Question: In last 7 days, three times our secondary servers went down with the following message. What these errors mean? Why does it rollback? I have attached the screen shot of the oplog window and replication lag.
Around 4AM the server went down. Around 3:50 the replication lag went to 300 seconds, but that is just 5 mins, the node has more oplog window.
We take backups using MMS from one of the secondary, does this could be the cause of issue?

'''
Mon May 19 03:50:27.146 [rsBackgroundSync] replSet syncing to: xxxx.prod.xxxx.net:17017
Mon May 19 03:50:27.231 [rsBackgroundSync] replSet our last op time fetched: May
19 03:50:16:152
Mon May 19 03:50:27.231 [rsBackgroundSync] replset source's GTE: May 19 03:50:16
:153
Mon May 19 03:50:27.231 [rsBackgroundSync] replSet rollback 0
Mon May 19 03:50:27.231 [rsBackgroundSync] replSet ROLLBACK
Mon May 19 03:50:27.231 [rsBackgroundSync] replSet rollback 1
Mon May 19 03:50:27.231 [rsBackgroundSync] replSet rollback 2 FindCommonPoint
Mon May 19 03:50:27.232 [rsBackgroundSync] replSet info rollback our last optime
: May 19 03:50:16:152
Mon May 19 03:50:27.232 [rsBackgroundSync] replSet info rollback their last opti
me: May 19 03:50:16:155
Mon May 19 03:50:27.232 [rsBackgroundSync] replSet info rollback diff in end of
log times: 0 seconds
Mon May 19 03:50:27.691 [rsBackgroundSync] replSet rollback found matching event
s at Mar 13 06:12:22:11
Mon May 19 03:50:27.691 [rsBackgroundSync] replSet rollback findcommonpoint scan
ned : 222891
Mon May 19 03:50:27.691 [rsBackgroundSync] replSet replSet rollback 3 fixup
Mon May 19 03:50:30.065 [rsBackgroundSync] replSet rollback 3.5
Mon May 19 03:50:30.065 [rsBackgroundSync] replSet rollback 4 n:7018
Mon May 19 03:50:30.065 [rsBackgroundSync] replSet minvalid=May 19 03:50:16 5379
e1e8:155
Mon May 19 03:50:30.065 [rsBackgroundSync] replSet rollback 4.6
Mon May 19 03:50:30.065 [rsBackgroundSync] replSet rollback 4.7
Mon May 19 03:50:30.443 [rsBackgroundSync] ERROR: rollback cannot find object by
id
Mon May 19 03:50:30.444 [rsBackgroundSync] ERROR: rollback cannot find object by
id
Mon May 19 03:50:30.444 [rsBackgroundSync] replSet rollback 5 d:4 u:7016
Mon May 19 03:50:30.460 [rsBackgroundSync] replSet rollback 6
'''
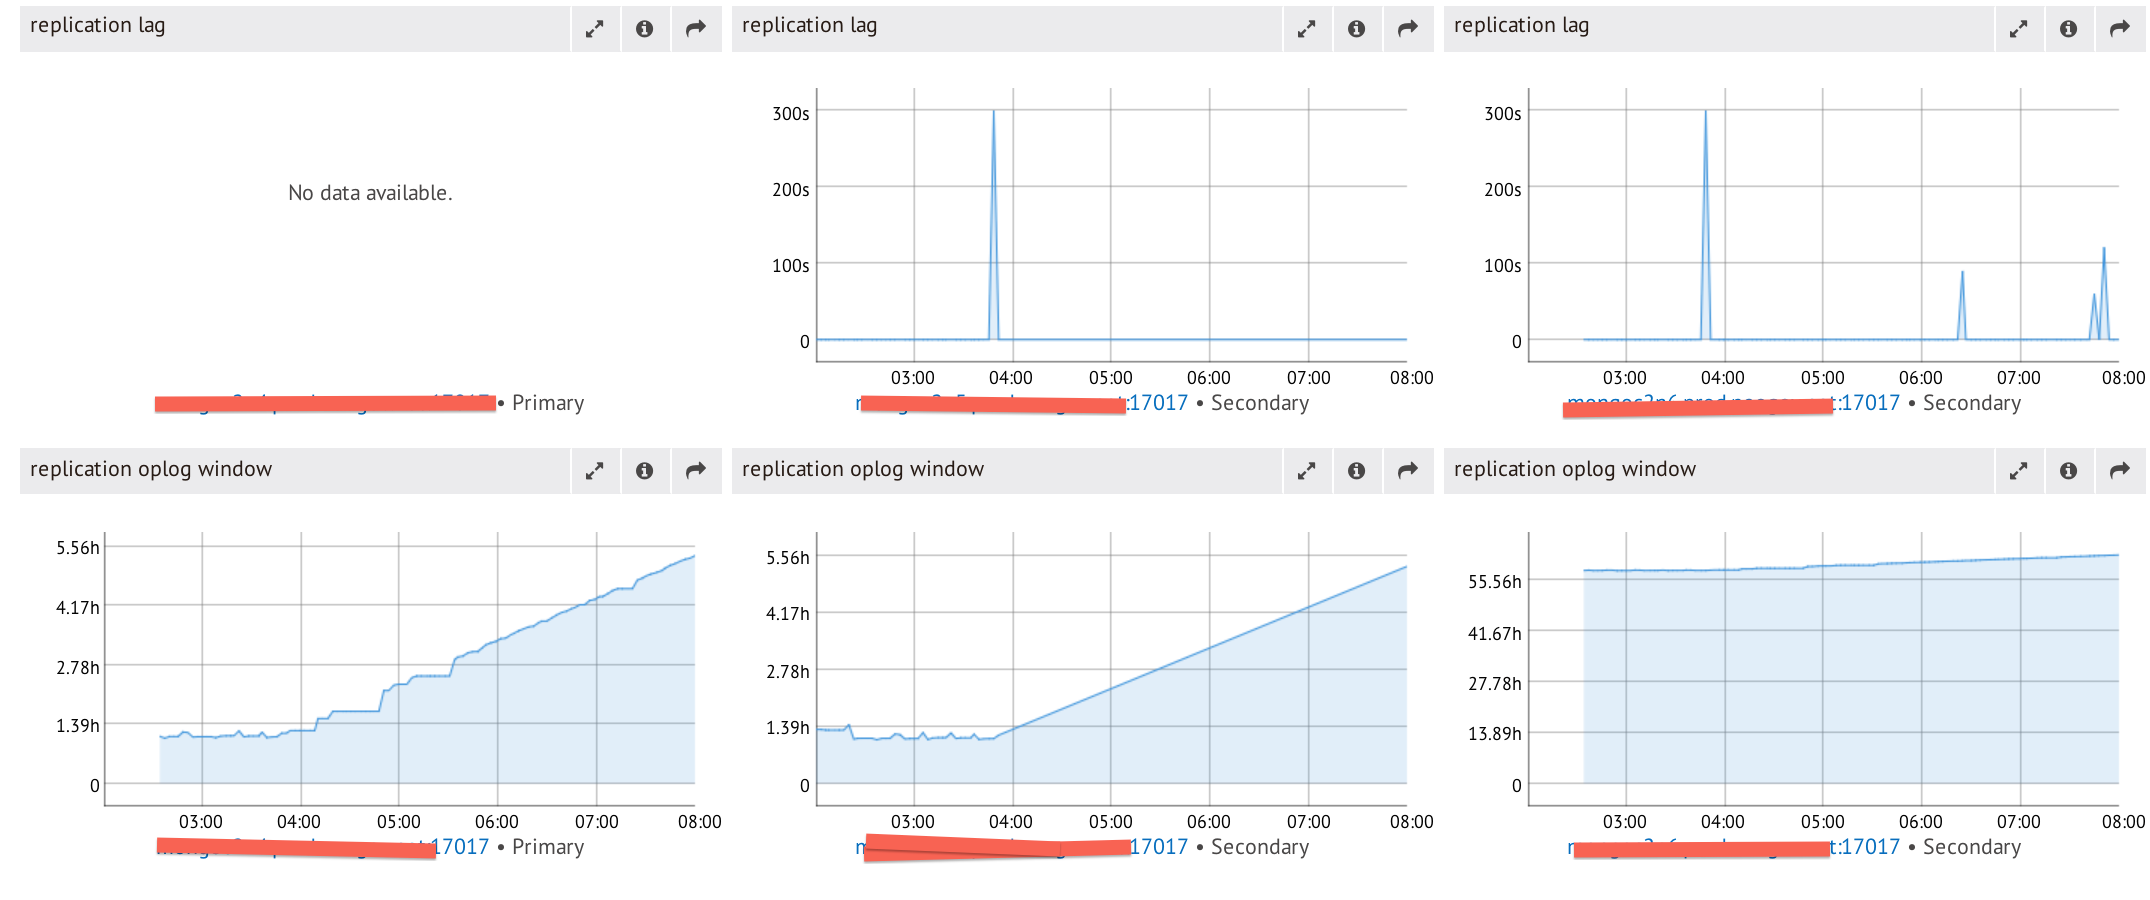
Answer: We found oplog in the primary got corrupted somehow. We found it by running hte following queries
'''
db.oplog.rs.find().sort({$natural:1}).explain()
db.oplog.rs.find().sort({$natural:-1}).explain()
'''
So we did a primary step down, and did a fresh sync.